Question: I need to make a project using javafx where there is a table (for example of users), with another table inside each row (for example orders of the user).
I would like it to be toggle-able so I would extend a row by clicking on it and then the inner table/s would be visable.
Some draw for the gui exmaple:

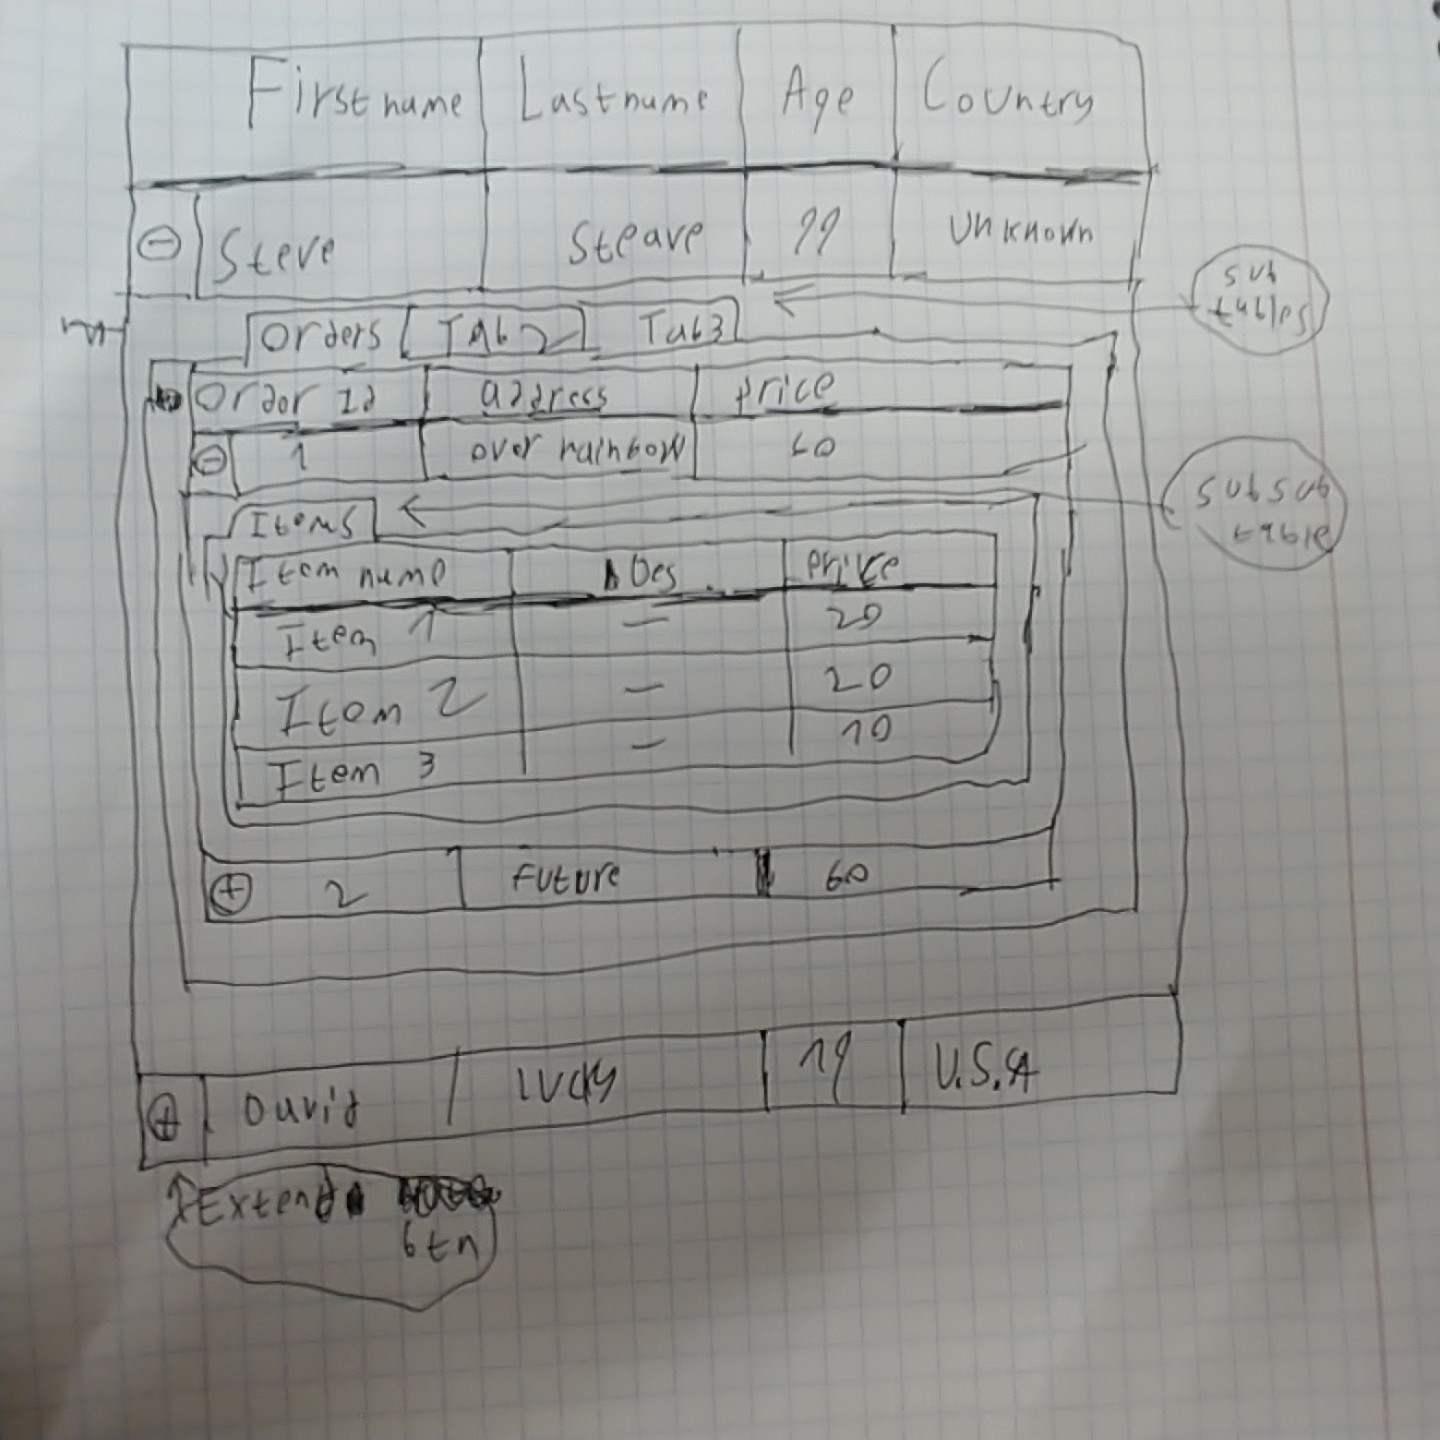
Answer: This will be useful i guess
'''
import java.util.ArrayList;
import java.util.List;
import javafx.application.Application;
import javafx.beans.property.SimpleStringProperty;
import javafx.collections.FXCollections;
import javafx.collections.ObservableList;
import javafx.geometry.Insets;
import javafx.scene.Group;
import javafx.scene.Node;
import javafx.scene.Scene;
import javafx.scene.control.Label;
import javafx.scene.control.TableColumn;
import javafx.scene.control.TableRow;
import javafx.scene.control.TableView;
import javafx.scene.control.cell.PropertyValueFactory;
import javafx.scene.layout.VBox;
import javafx.scene.text.Font;
import javafx.stage.Stage;
public class TreeTableView extends Application {
private TableView<Person> table = new TableView<Person>();
public static void main(String[] args) {
launch(args);
}
@Override
public void start(Stage stage) {
Scene scene = new Scene(new Group());
stage.setTitle("Table View Sample");
stage.setWidth(450);
stage.setHeight(500);
final Label label = new Label("Address Book");
label.setFont(new Font("Arial", 20));
constructTable();
final VBox vbox = new VBox();
vbox.setSpacing(5);
vbox.setPadding(new Insets(10, 0, 0, 10));
vbox.getChildren().addAll(label, table);
((Group) scene.getRoot()).getChildren().addAll(vbox);
stage.setScene(scene);
stage.show();
}
private void constructTable() {
TableColumn<Person, String> firstNameCol = new TableColumn<Person, String>("First Name");
firstNameCol.setMinWidth(100);
firstNameCol.setCellValueFactory(new PropertyValueFactory<Person, String>("firstName"));
TableColumn<Person, String> lastNameCol = new TableColumn<Person, String>("Last Name");
lastNameCol.setMinWidth(100);
lastNameCol.setCellValueFactory(new PropertyValueFactory<Person, String>("lastName"));
TableColumn<Person, String> emailCol = new TableColumn<Person, String>("Email");
emailCol.setMinWidth(200);
emailCol.setCellValueFactory(new PropertyValueFactory<Person, String>("email"));
table.setItems(getData());
table.getColumns().addAll(firstNameCol, lastNameCol, emailCol);
table.setRowFactory(tv -> new TableRow<Person>() {
Node detailsPane ;
{
this.selectedProperty().addListener((obs, wasSelected, isNowSelected) -> {
if (isNowSelected ) {
detailsPane = constructSubTable(getItem());
this.getChildren().add(detailsPane);
} else {
this.getChildren().remove(detailsPane);
}
this.requestLayout();
});
}
@Override
protected double computePrefHeight(double width) {
if (isSelected()) {
return super.computePrefHeight(width)+detailsPane.prefHeight(60);
} else {
return super.computePrefHeight(width);
}
}
@Override
protected void layoutChildren() {
super.layoutChildren();
if (isSelected()) {
double width = getWidth();
double paneHeight = detailsPane.prefHeight(width);
detailsPane.resizeRelocate(0, getHeight()-paneHeight, width, paneHeight);
}
}
});
}
private TableView<Address> constructSubTable(Person person) {
List<Address> addresses = new ArrayList<>(); addresses.add(person.getAddress());
TableView<Address> subTable = new TableView<Address>();
TableColumn<Address, String> streetCol = new TableColumn<Address, String>("Street");
streetCol.setMinWidth(100);
streetCol.setCellValueFactory(new PropertyValueFactory<Address, String>("Street"));
TableColumn<Address, String> cityCol = new TableColumn<Address, String>("City");
cityCol.setMinWidth(100);
cityCol.setCellValueFactory(new PropertyValueFactory<Address, String>("city"));
subTable.setItems(FXCollections.observableArrayList(addresses));
subTable.getColumns().addAll(streetCol, cityCol);
subTable.setPrefHeight(50+(addresses.size()*30));
subTable.setStyle("-fx-border-color: #42bff4;");
return subTable;
}
private ObservableList<Person> getData() {
return FXCollections.observableArrayList(new Person("Jacob", "Smith", "jacob.smith@example.com","Jacob Street","NY"),
new Person("Isabella", "Johnson", "isabella.johnson@example.com","Isabella Street","DL"),
new Person("Ethan", "Williams", "ethan.williams@example.com","Ethan Street"," ML"),
new Person("Emma", "Jones", "emma.jones@example.com","Emma Street","EL"),
new Person("Michael", "Brown", "michael.brown@example.com","Michael Street","ML"));
}
public static class Person {
private final SimpleStringProperty firstName;
private final SimpleStringProperty lastName;
private final SimpleStringProperty email;
private Address address;
Person(String fName, String lName, String email,String streetS, String cityS) {
this.firstName = new SimpleStringProperty(fName);
this.lastName = new SimpleStringProperty(lName);
this.email = new SimpleStringProperty(email);
address = new Address(streetS, cityS);
}
public String getFirstName() {
return firstName.get();
}
public void setFirstName(String fName) {
firstName.set(fName);
}
public String getLastName() {
return lastName.get();
}
public void setLastName(String fName) {
lastName.set(fName);
}
public String getEmail() {
return email.get();
}
public void setEmail(String fName) {
email.set(fName);
}
public Address getAddress() {
return address;
}
public void setAddress(Address address) {
this.address = address;
}
}
public static class Address{
private final SimpleStringProperty street;
private final SimpleStringProperty city;
Address(String streetS, String cityS) {
this.street = new SimpleStringProperty(streetS);
this.city = new SimpleStringProperty(cityS);
}
public String getStreet() {
return street.get();
}
public void setStreet(String streetS) {
street.set(streetS);
}
public String getCity() {
return city.get();
}
public void setCity(String cityS) {
city.set(cityS);
}
}
}
'''
<URL>